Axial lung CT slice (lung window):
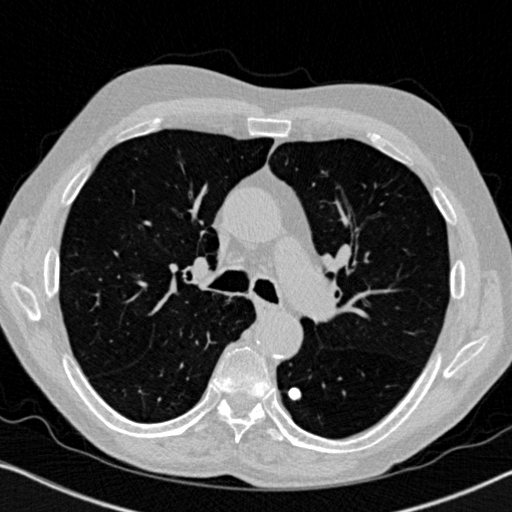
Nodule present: yes
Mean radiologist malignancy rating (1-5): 1